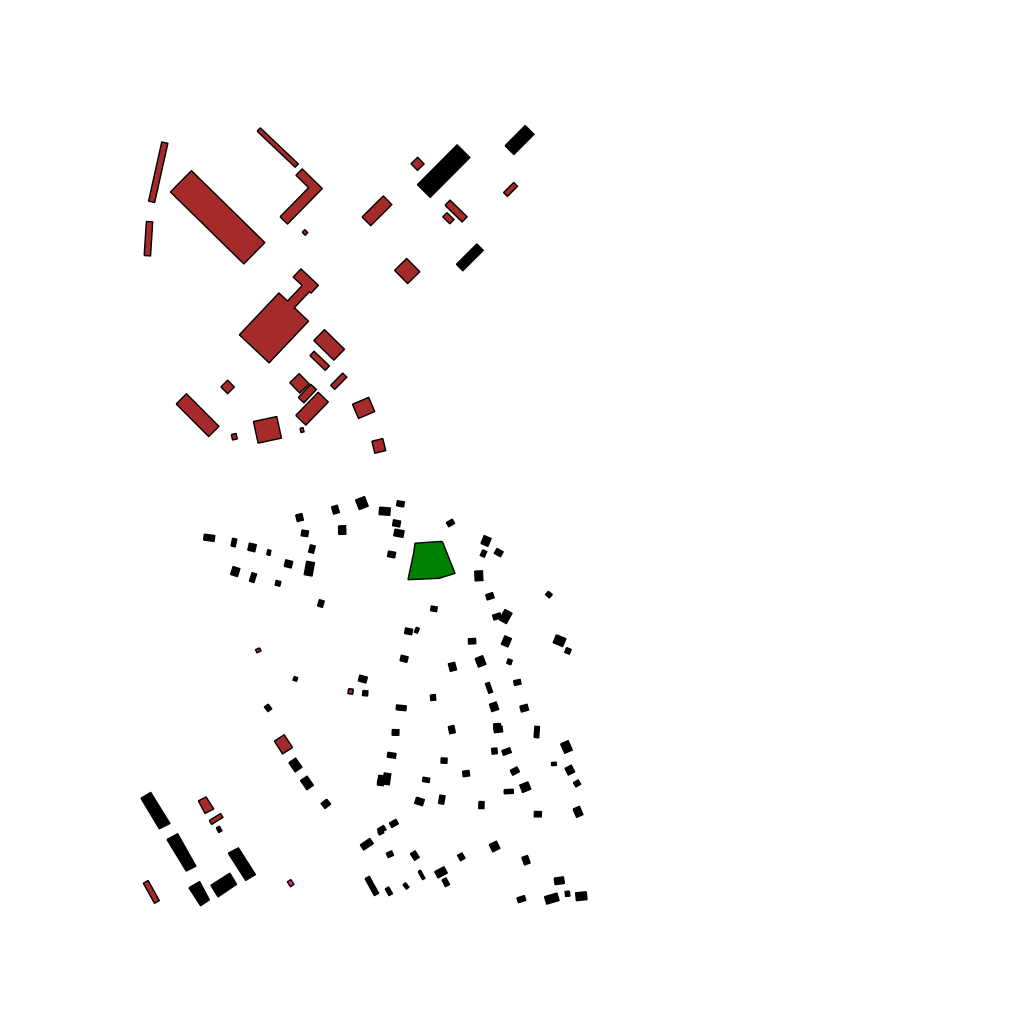
Tags: overhead vector_map, agriculture, industrial, recreation, residential, transport, modern, soviet, individual_rise, low_rise, density_1, Building, Facility, Park, Rail, 1.0 km²